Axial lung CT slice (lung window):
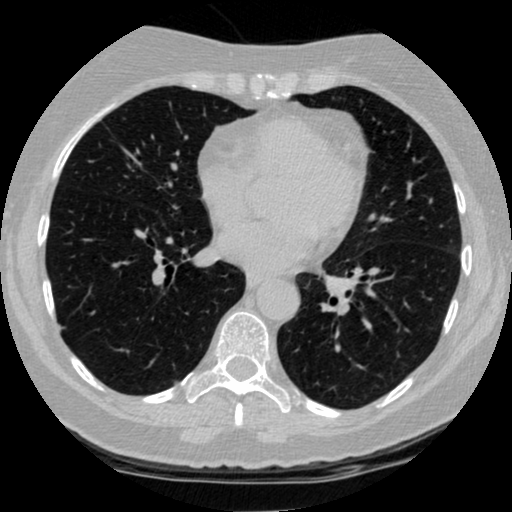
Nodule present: no